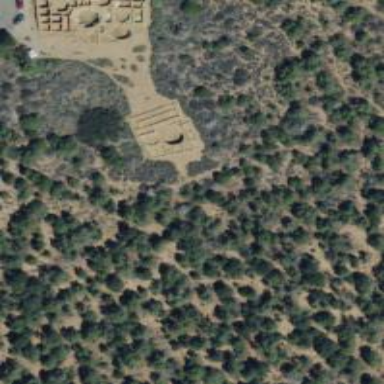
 considered tourist attraction due to its historical significance."